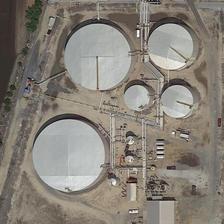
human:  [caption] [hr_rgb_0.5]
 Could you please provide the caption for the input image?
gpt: two big jars and three small jars with white paint .

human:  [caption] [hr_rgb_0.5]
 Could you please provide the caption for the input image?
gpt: several tanks in different sizes are between a river and a road .

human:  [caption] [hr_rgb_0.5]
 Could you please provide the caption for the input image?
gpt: five white tanks in different sizes are between a river and a road .

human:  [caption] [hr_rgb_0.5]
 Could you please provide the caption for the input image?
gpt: white, circles of different sizes are situated in this area near the river .

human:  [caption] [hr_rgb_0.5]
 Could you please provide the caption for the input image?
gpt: several white storage tanks are next to a river .